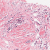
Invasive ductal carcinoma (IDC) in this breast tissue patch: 1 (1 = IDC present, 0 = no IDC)